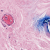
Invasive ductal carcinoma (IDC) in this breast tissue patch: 0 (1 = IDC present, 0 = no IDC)